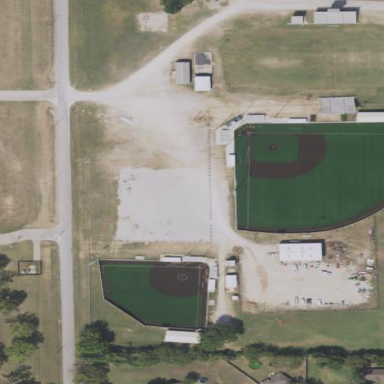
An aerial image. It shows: Baseball pitch for leisure land activities.